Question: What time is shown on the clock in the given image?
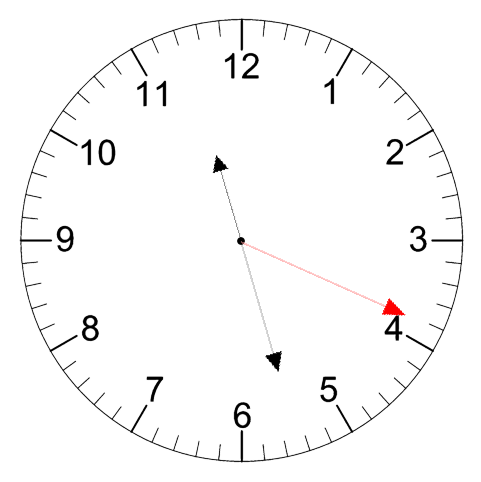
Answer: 11:27:19